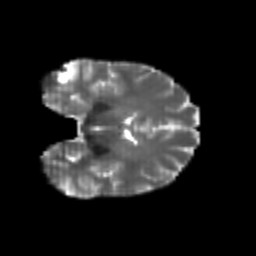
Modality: T2w
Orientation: coronal
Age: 24
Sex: female
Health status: healthy
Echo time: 0.074 s